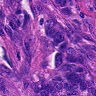
Metastatic tissue present: yes